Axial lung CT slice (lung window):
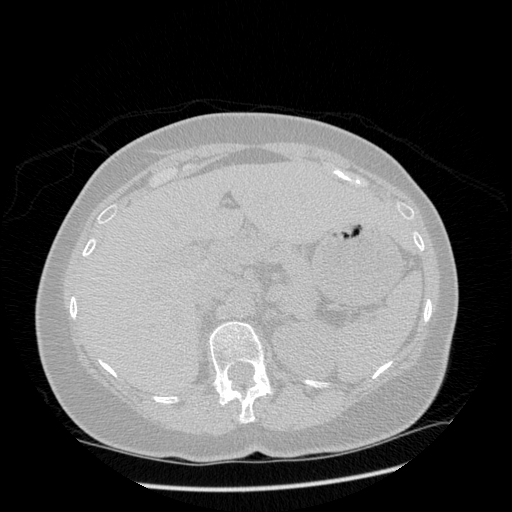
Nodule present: no